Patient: sex M, age 46
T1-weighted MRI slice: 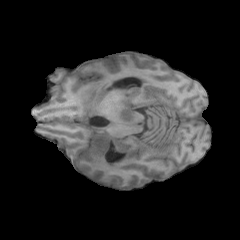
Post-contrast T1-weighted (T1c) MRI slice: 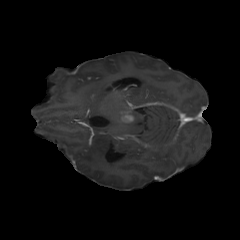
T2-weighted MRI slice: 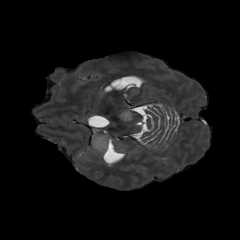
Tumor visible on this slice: yes
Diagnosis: Glioblastoma, IDH-wildtype
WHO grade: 4